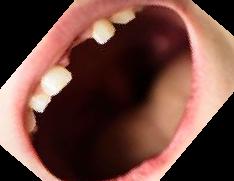
Condition: hypodontia